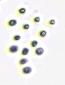
Label: Phaeocystis